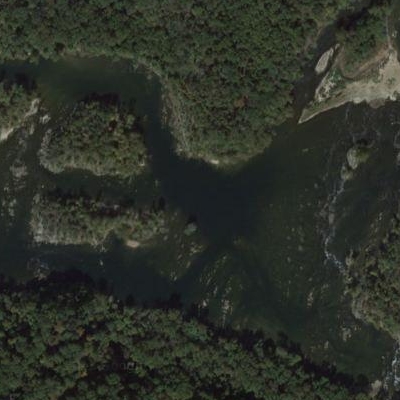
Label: RiverLake